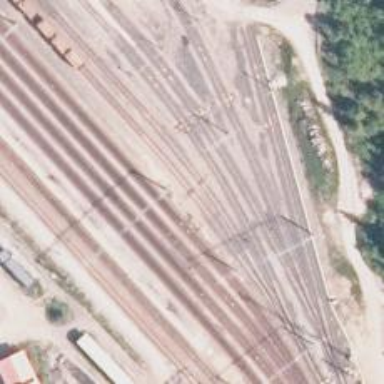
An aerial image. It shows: Wedge is used for the railway derail.